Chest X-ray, PA view. Patient: 67 years old, sex M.
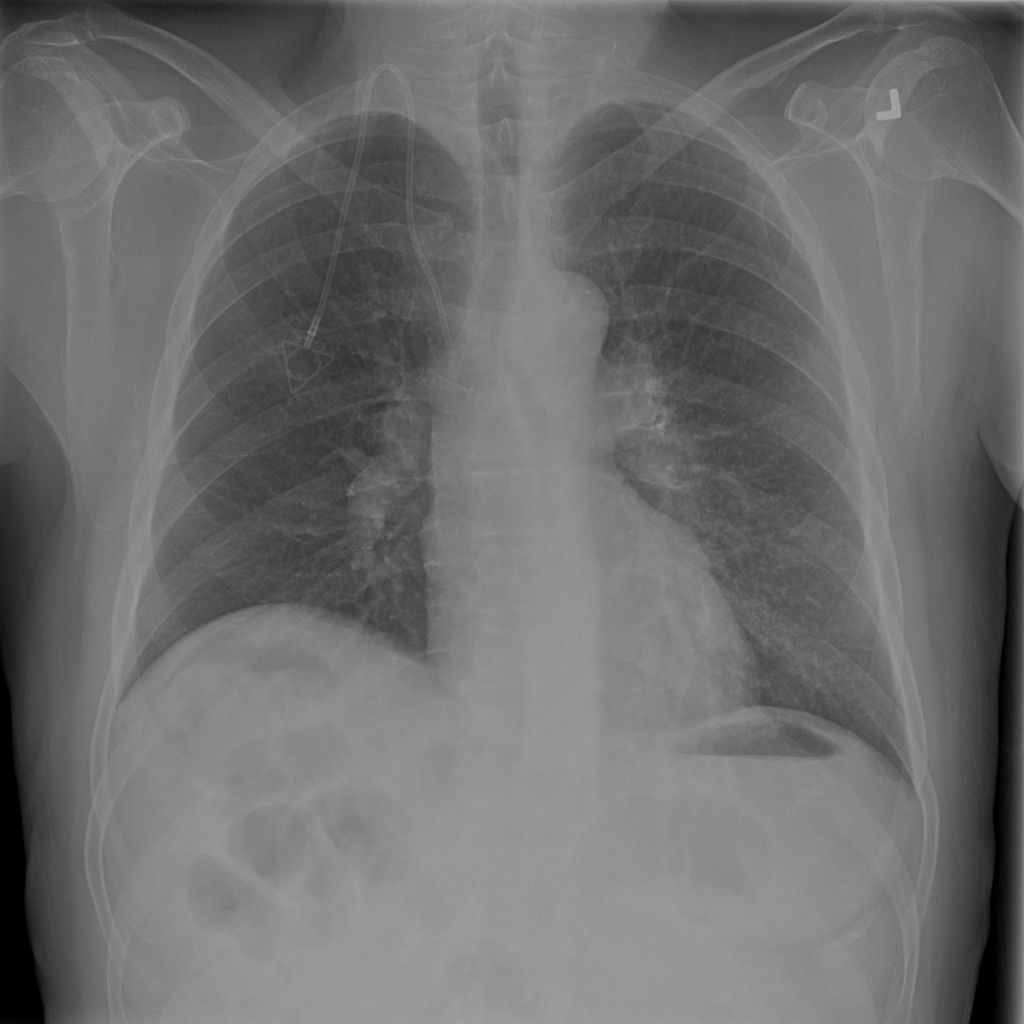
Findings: Atelectasis